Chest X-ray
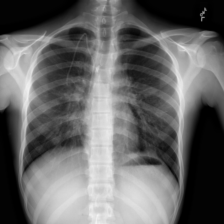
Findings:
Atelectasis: negative
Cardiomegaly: negative
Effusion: negative
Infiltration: negative
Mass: negative
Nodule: negative
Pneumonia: negative
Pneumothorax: negative
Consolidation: negative
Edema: negative
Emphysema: negative
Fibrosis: negative
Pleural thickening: negative
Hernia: negative